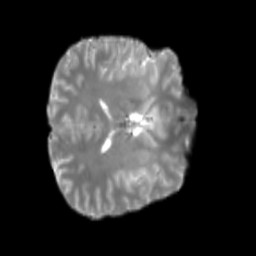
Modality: T2w
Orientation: axial
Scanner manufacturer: siemens
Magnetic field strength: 3 T
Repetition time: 4 s
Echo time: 0.0594 s